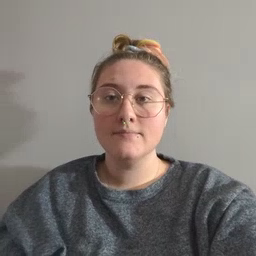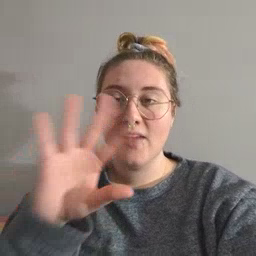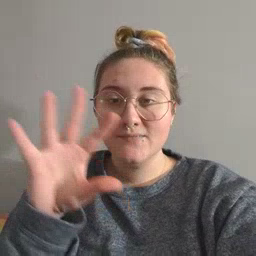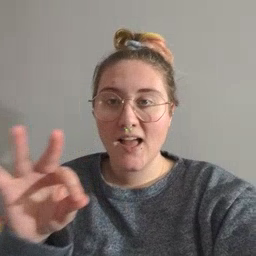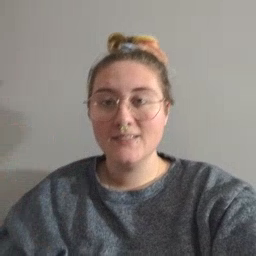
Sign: frenchfries